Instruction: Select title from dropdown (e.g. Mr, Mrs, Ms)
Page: traveler
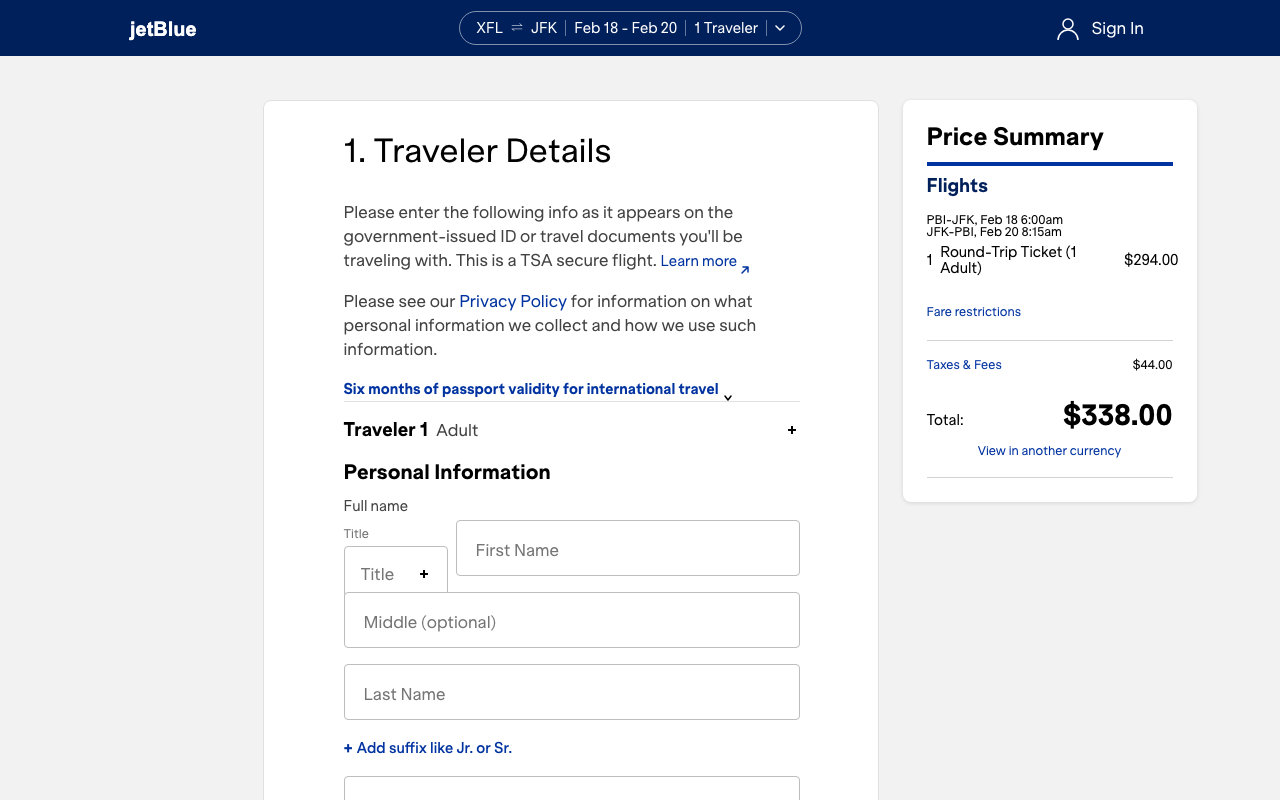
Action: click